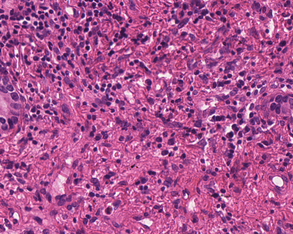
Tumor epithelial tissue: yes
Tumor-associated stroma tissue: yes
Normal tissue: no